Question: I'm using VB.net 2013 and SQL Server Express. I want to copy data from the table that appears in the listview to the temporary table. But I got an error:
> Operator '&' is not defined for types 'String' and 'System.Windows.Forms.ListViewItem.ListViewSubItem'
What are the correct parameters?
My code looks like this
'''
For Each itm As ListViewItem In ListViewMasterBiaya.CheckedItems
Dim SIMPAN As String = "INSERT INTO TempEntriBiaya WHERE NoKode='" & ListViewMasterBiaya.SelectedItems(0).SubItems(0) & "'"
CMD = New SqlCommand(SIMPAN, CONN)
CMD.ExecuteNonQuery()
Next
End Sub
'''
I also include the image as below, when I check it, the data will also copy to the temporary table

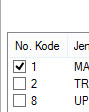
Answer: Comments and explanation in-line. Following LarsTech comments.
'''
Dim SIMPAN As String = "INSERT INTO TempEntriBiaya (Column1Name, Column2Name) Values (@Column1, @Column2);"
'The Using...End Using blocks ensure that your ADO objects are closed and
'disposed event if there is an error
Using cn As New SqlConnection("Your connection string")
'The command and parameters only need to be declared once
'outside the loop, only the value of the parameters change
Using cmd As New SqlCommand(SIMPAN, cn)
cmd.Parameters.Add("@Column1", SqlDbType.Int)
cmd.Parameters.Add("@Column2", SqlDbType.VarChar)
'Open the connection at the last possible moment
cn.Open()
For Each itm As ListViewItem In ListViewMasterBiaya.CheckedItems
cmd.Parameters("@Column1").Value = itm.SubItems(0).Text
cmd.Parameters("@Column2").Value = itm.SubItems(1).Text
cmd.ExecuteNonQuery()
Next
End Using
End Using
'''
Use event ListView.ItemChecked
'''
Private Sub ListViewMasterBiaya_ItemChecked(sender As Object, e As ItemCheckedEventArgs) Handles ListViewMasterBiaya.ItemChecked
'e.Item returns the ListViewItem that changed its check
If e.Item.Checked = True Then
Dim SIMPAN As String = "INSERT INTO TempEntriBiaya (Column1Name, Column2Name) Values (@Column1, @Column2);"
'The Using...End Using blocks ensure that your ADO objects are closed and
'disposed event if there is an error
Using cn As New SqlConnection("Your connection string")
Using cmd As New SqlCommand(SIMPAN, cn)
cmd.Parameters.Add("@Column1", SqlDbType.Int).Value = e.Item.SubItems(0)
cmd.Parameters.Add("@Column2", SqlDbType.VarChar).Value = e.Item.SubItems(1)
'Open the connection at the last possible moment
cn.Open()
cmd.ExecuteNonQuery()
End Using
End Using
End If
End Sub
'''